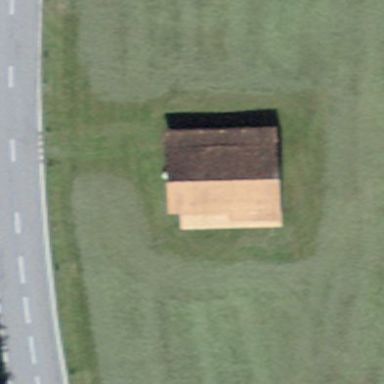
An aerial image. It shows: Barn.